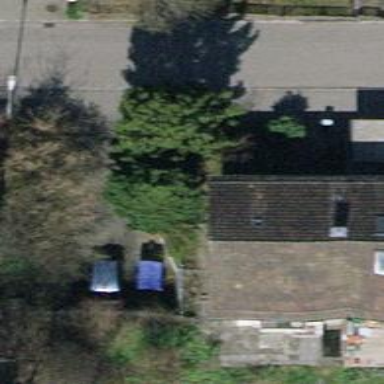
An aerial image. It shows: Urban area featuring tree as natural element.